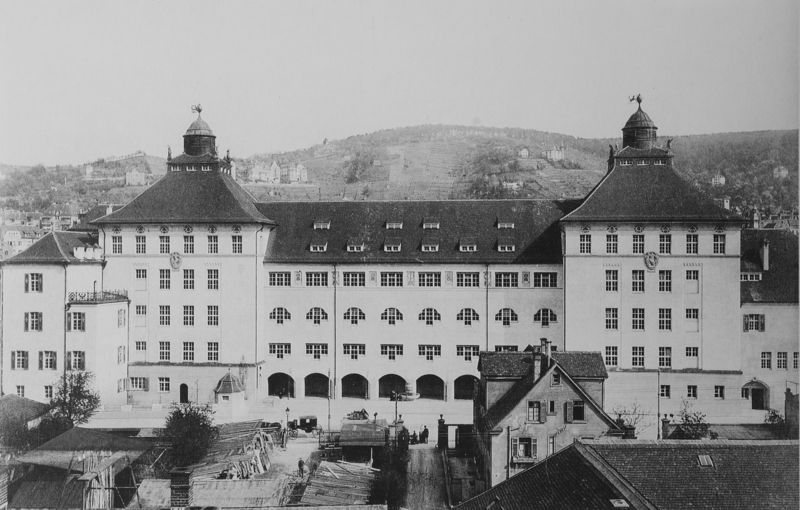
Titel: Fangelsbach-Realschule, Heusteigstr. 97
Künstler: Theodor Fischer
Standort: Stuttgart
Institution: Fangelsbach-Realschule, Heusteigstr. 97
Schlagwörter: baum, berg, dunkel, flügel, himmel, schatten, weiß, wolken, baden, bäume, landschaft, menschen, stadt, fenster, glas, grau, hell, hintergrund, holz, laterne, laternen, licht, schwarz, straße, terasse, tür, vordergrund, dach, gebäude, haus, schloss, wiese, wand, architektur, barock, sockel, bild, häuser, hügel, front, wald, arbeit, fensterläden, kamin, rund, turm, garten, deutschland, balkon, terrasse, ansicht, bogen, fassade, ort, türen, schule, fahne, moderne, berge, berghang, gebirge, hang, dächer, giebel, nebel, hof, hütten, kutsche, rundbogen, kuppel, symmetrie, uhr, bretter, hoch, abbild, tor, galerie, anbau, foto, fotografie, ortschaft, photographie, bögen, wände, eingang, erker, gang, hinterhof, arkade, scheune, kloster, kuppeln, türme, münchen, palast, laufgang, dachfenster, gauben, scheiben, groß, schwarzweiß, stand, rathaus, österreich, arkaden, photo, tore, wappen, sims, knauf, risalit, hanglage, mauern, walmdach, mezzanin, rundbögen, höhenzug, doppelturm, etagen, geschosse, wetterfahne, löwe, gespann, laubengang, fotographie, stockwerke, aufnahme, bere, dreiteilig, abriss, säulengang, grundriss, bauwerk, palais, weinberg, rhein, sockelzone, pavillons, würzburg, trakt, arkeden, dachreiter, buden, weinberge, eingagn, stuttgart, sachlichkeit, luken, aufsätze, franken, baracken, dachaufsätze, level, polen, freiburg, deuschland, fotograohie, grauer himmel, gründerzueit, weiberg